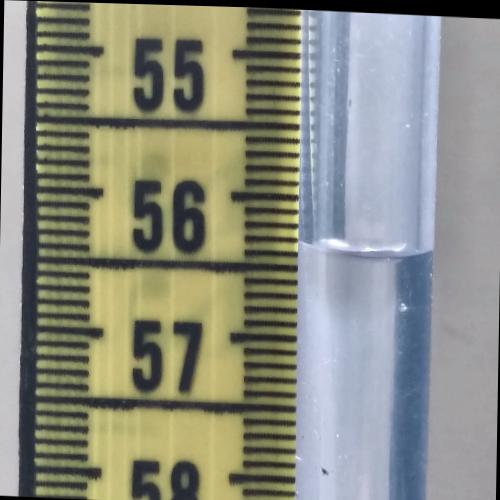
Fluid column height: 56.3 cm